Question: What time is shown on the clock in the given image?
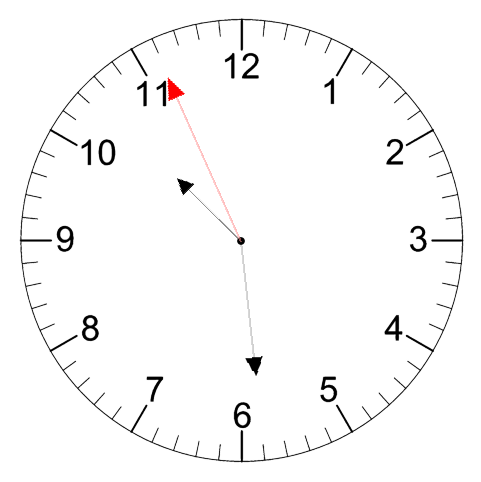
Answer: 10:28:56